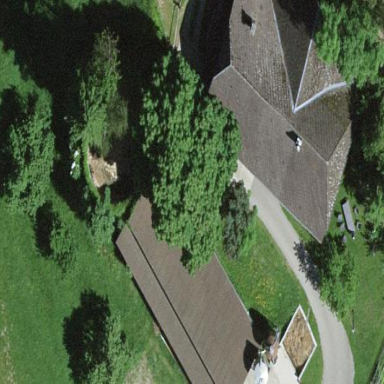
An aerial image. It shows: Farm building.